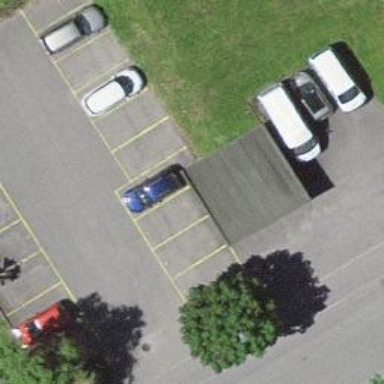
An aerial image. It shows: Garage building.